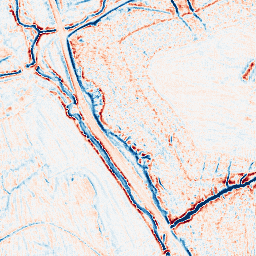
Category: edge_preserving
Decomposition family: bilateral
Decomposition parameters: d: 9
sigma_color: 75
sigma_space: 75
Upsampling method: fft_zeropad
Upsampling parameters: scale: 4
Upsampling scale: 4